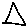
Label: triangle